Interaction volume radius: 5 \u00c5
Interaction volume height: 10 \u00c5
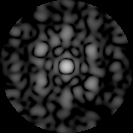
Disorder parameter: 0.5347